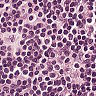
Metastatic tissue present: no